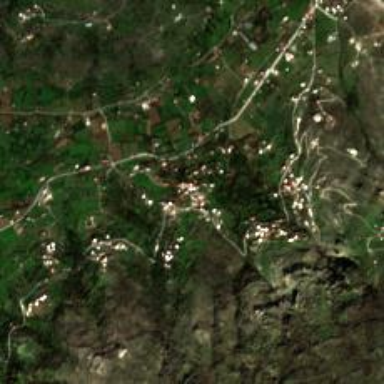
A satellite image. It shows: Village.